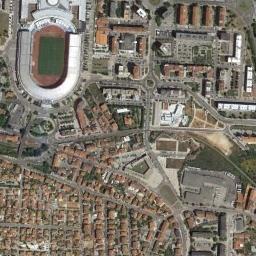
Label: ground_track_field